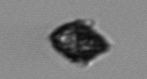
Label: Kryptoperidinium_triquetrum